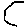
Label: hexagon